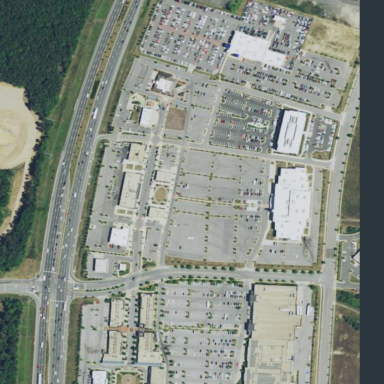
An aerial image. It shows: Retail area.